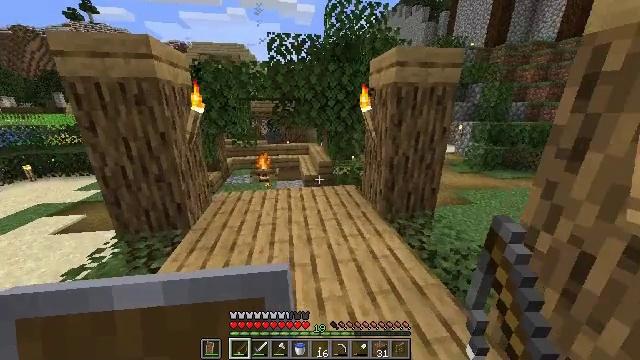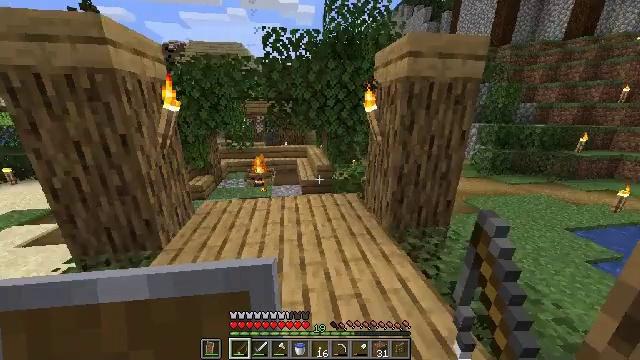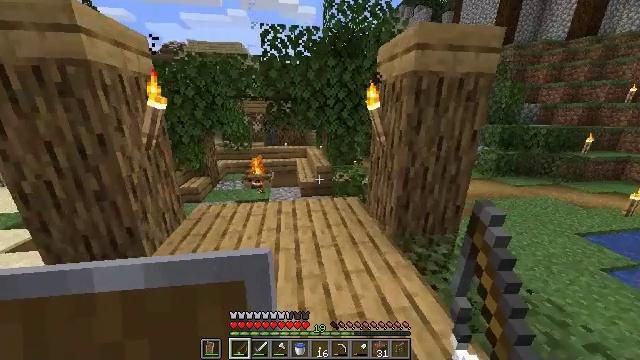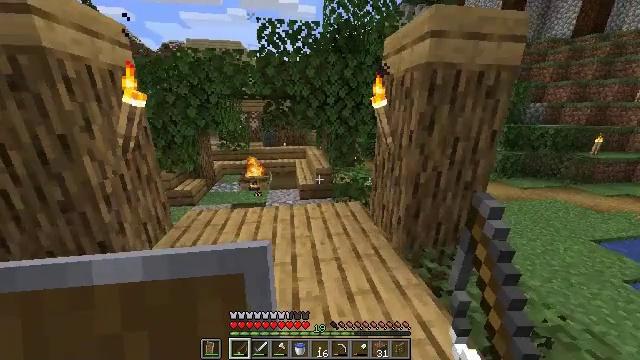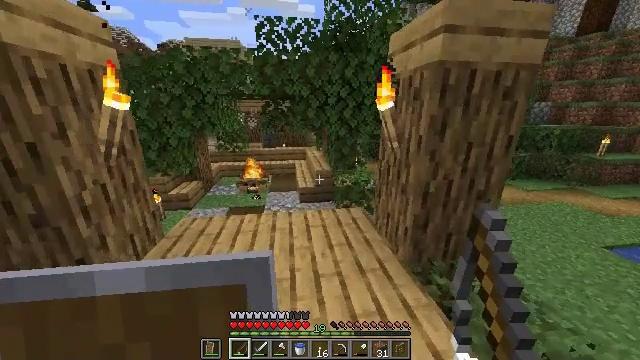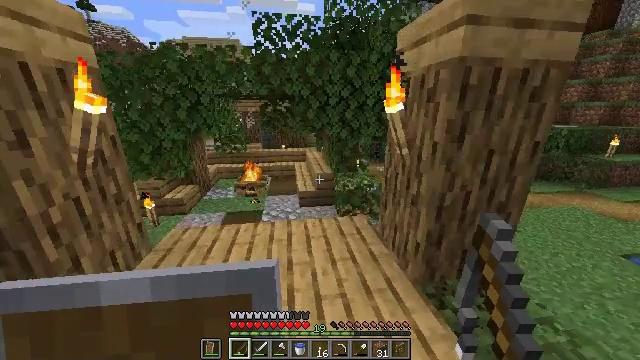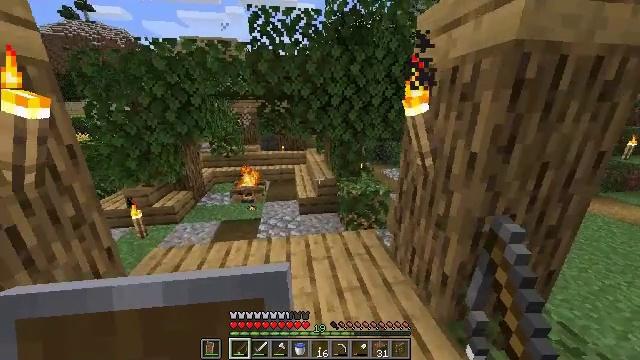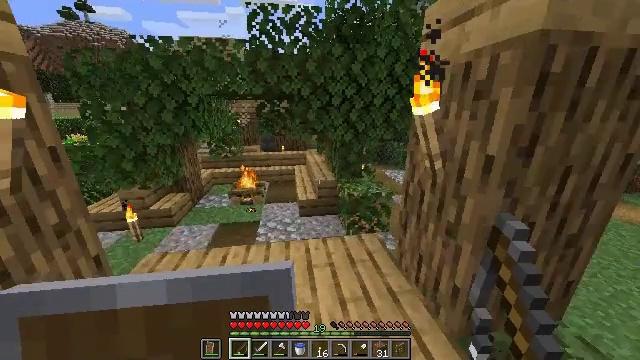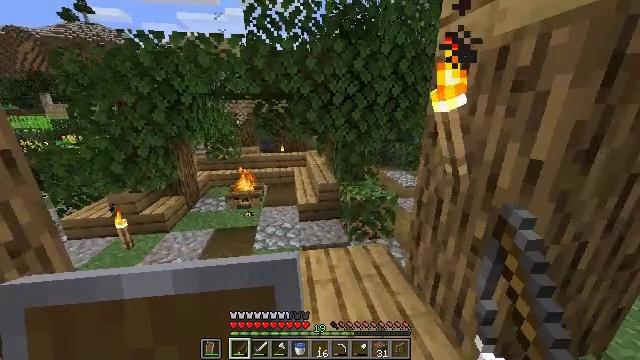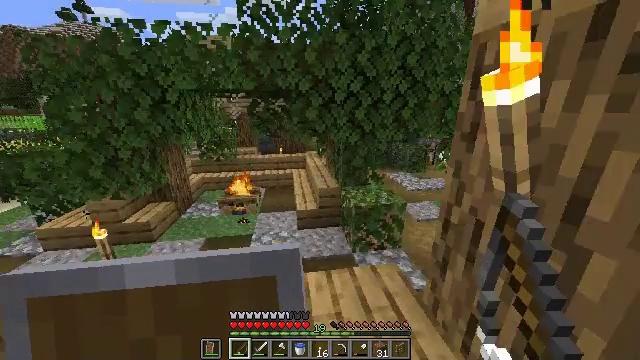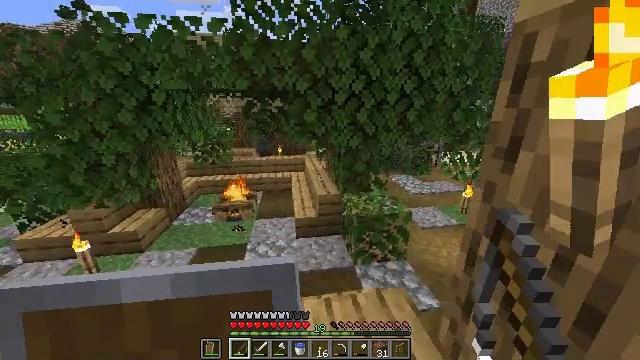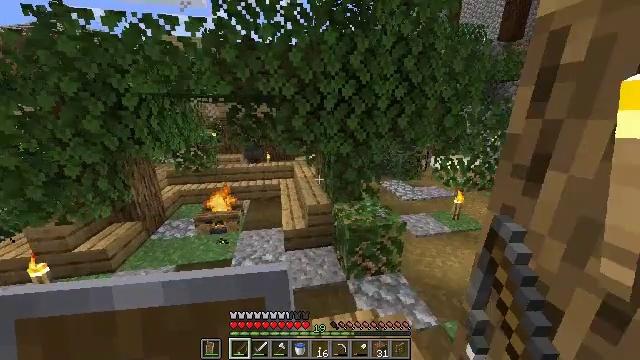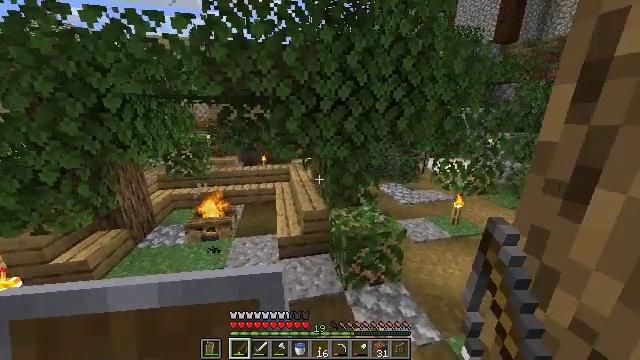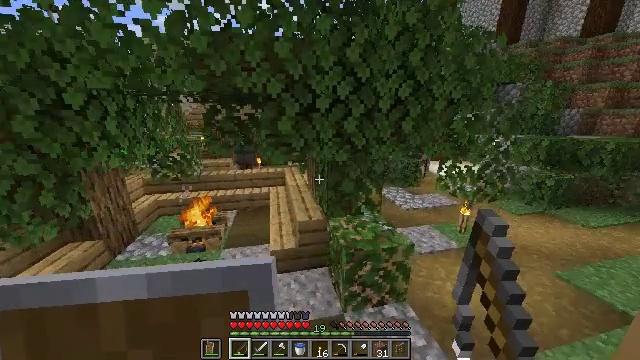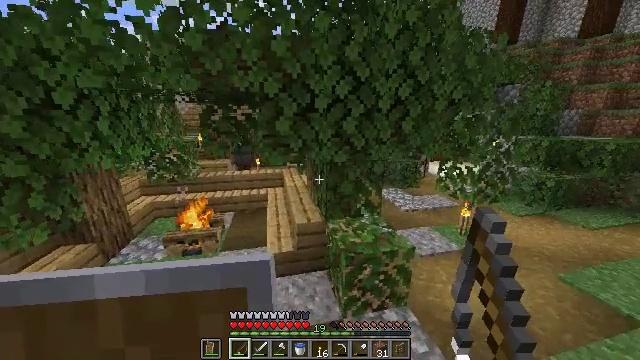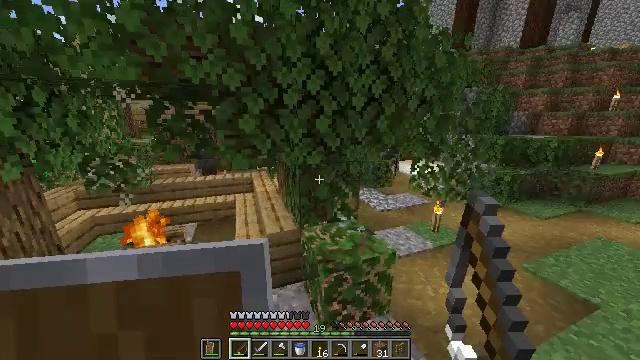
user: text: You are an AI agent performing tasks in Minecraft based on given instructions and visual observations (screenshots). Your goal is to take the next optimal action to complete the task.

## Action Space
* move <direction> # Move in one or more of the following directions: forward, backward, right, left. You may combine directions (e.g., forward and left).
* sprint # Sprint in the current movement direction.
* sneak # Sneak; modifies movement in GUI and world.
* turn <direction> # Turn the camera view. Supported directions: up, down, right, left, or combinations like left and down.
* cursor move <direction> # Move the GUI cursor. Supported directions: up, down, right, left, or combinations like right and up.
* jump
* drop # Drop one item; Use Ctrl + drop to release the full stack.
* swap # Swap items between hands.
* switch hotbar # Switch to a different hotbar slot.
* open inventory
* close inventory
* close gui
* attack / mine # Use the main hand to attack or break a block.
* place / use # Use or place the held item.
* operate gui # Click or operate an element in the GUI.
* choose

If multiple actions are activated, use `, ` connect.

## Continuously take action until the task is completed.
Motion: motion action
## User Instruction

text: Destroy the spruce sapling to pick it up.
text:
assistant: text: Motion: move forward
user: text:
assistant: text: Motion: move forward
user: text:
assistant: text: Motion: move forward
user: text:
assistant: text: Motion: move forward
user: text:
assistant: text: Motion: move forward
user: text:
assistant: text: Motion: move forward
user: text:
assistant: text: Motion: move forward
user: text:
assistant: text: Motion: move forward
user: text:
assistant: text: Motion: move forward
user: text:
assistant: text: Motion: move forward
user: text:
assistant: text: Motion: move forward, turn right and up
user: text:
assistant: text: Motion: move forward
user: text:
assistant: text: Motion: move forward
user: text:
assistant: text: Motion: move forward
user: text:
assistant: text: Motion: move forward, turn right
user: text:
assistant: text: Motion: move forward, turn right and up
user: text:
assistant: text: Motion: move forward, turn right
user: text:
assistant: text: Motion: move forward
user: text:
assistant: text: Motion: move forward, turn right
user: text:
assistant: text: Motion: move forward, turn right
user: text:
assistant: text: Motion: move forward, turn right and up
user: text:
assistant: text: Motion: move forward and move right, turn right
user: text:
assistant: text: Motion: move forward and move right
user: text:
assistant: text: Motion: move forward and move right
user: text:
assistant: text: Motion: move forward and move right
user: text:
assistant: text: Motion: move forward and move right, turn left
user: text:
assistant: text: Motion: move forward and move right, turn left and down
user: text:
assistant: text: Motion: move forward and move right
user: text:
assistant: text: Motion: move forward and move right
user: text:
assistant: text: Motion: move forward and move right